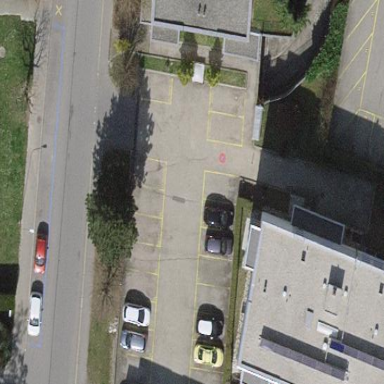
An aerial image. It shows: Parking area with surface.